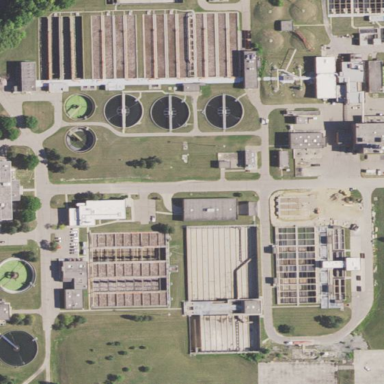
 Michigan."